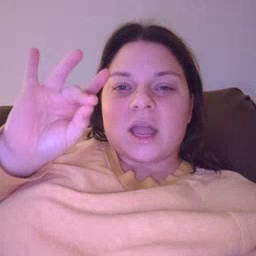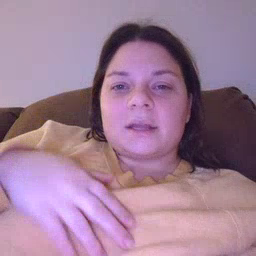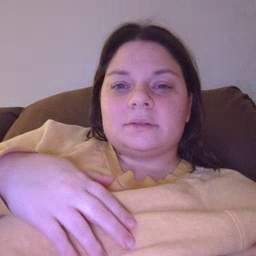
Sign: find